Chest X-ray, PA view. Patient: 42 years old, sex F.
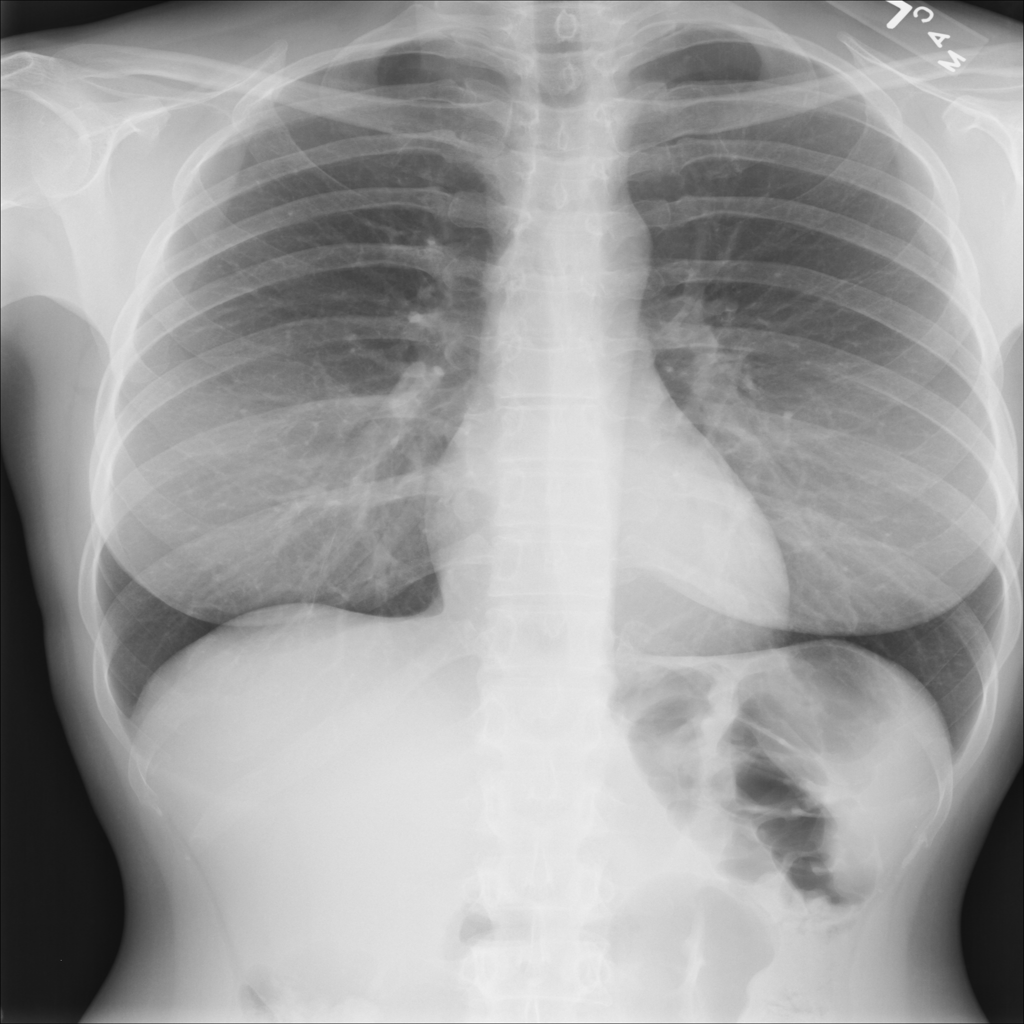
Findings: No Finding